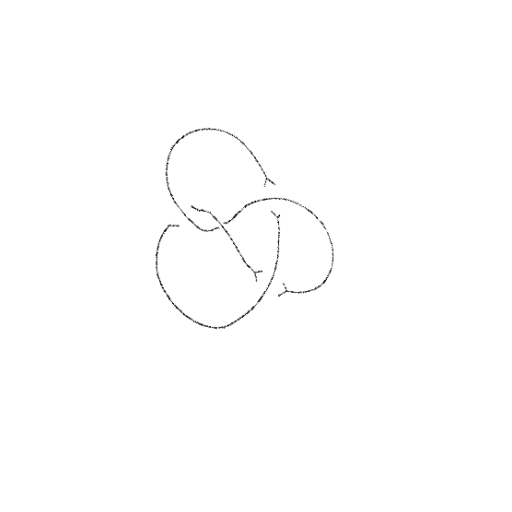
Crossing number: 4